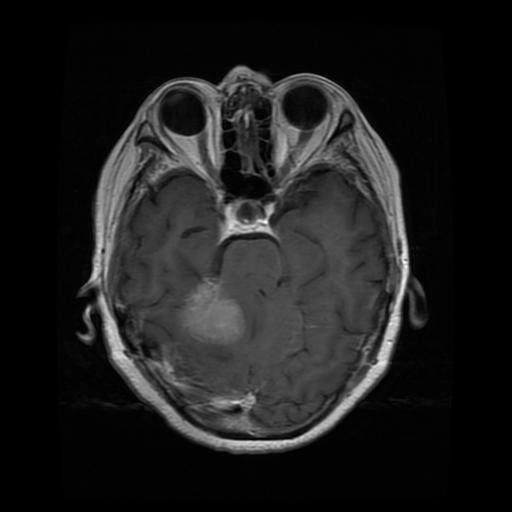
Label: meningioma